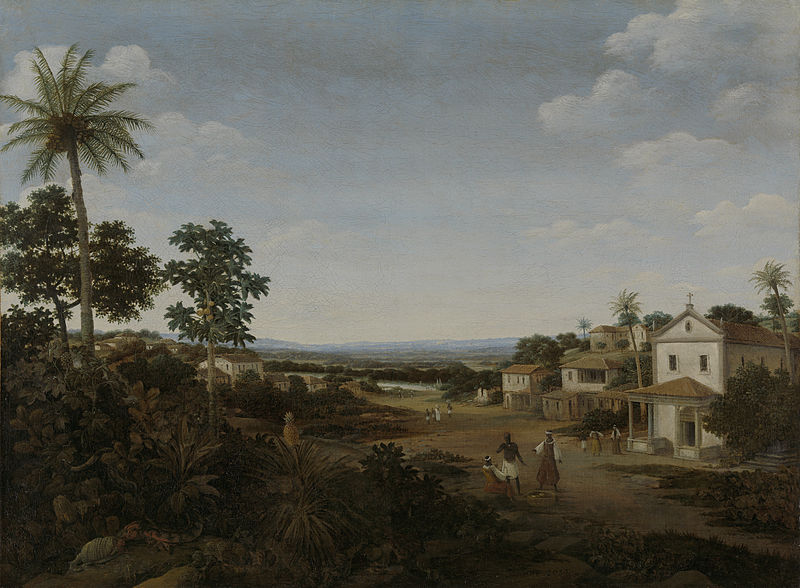
Titel: Landschap in Brazilië
Künstler: Frans Jansz. Post
Standort: Amsterdam
Institution: Rijksmuseum
Schlagwörter: baum, gemälde, himmel, meer, wasser, wolken, bäume, landschaft, menschen, hell, licht, haus, wiese, barock, bild, häuser, natur, weite, busch, gebüsch, sommer, süden, afrika, berge, dorf, platz, palme, panorama, kreuz, flora, himme, palmen, mission, südamerika, gegend, kokosnuss, eingeborene, büche, brasilien, eckhout, africaner